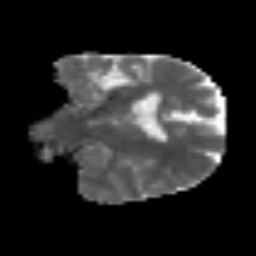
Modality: MD
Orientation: coronal
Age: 62
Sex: female
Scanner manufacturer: siemens
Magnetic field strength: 3 T
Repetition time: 3.2 s
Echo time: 0.081 s